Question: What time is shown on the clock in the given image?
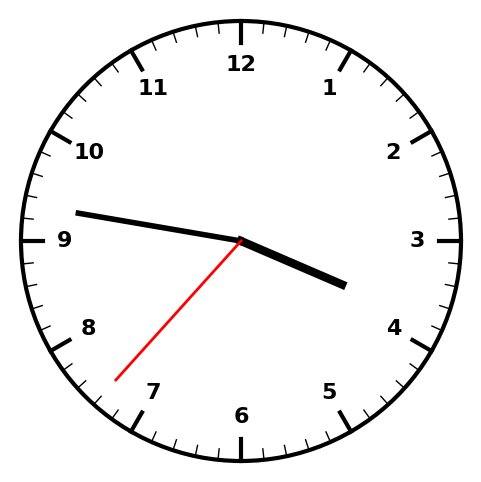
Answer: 03:46:37